Question: Assuming I've a scrollview with direction 1 (vertical). While populating the scrollView, the items do appear and are aligned from top to bottom.
I would like to know if there is a way to reverse this ordering i.e. to make the scrollView be populated from the bottom to the top. A good example of usage is a message list. You want the last message to always appear on the bottom of the list. By default, the message would be aligned on top, which is not convenient.

[EDIT]
I just found we can easily set our own transform according to an offset overriding the outputFrom function callback. For example the following will invert the scroll content:
'''
scrollview.outputFrom(function(offset)
{
return Transform.translate(0, -offset)
});
'''
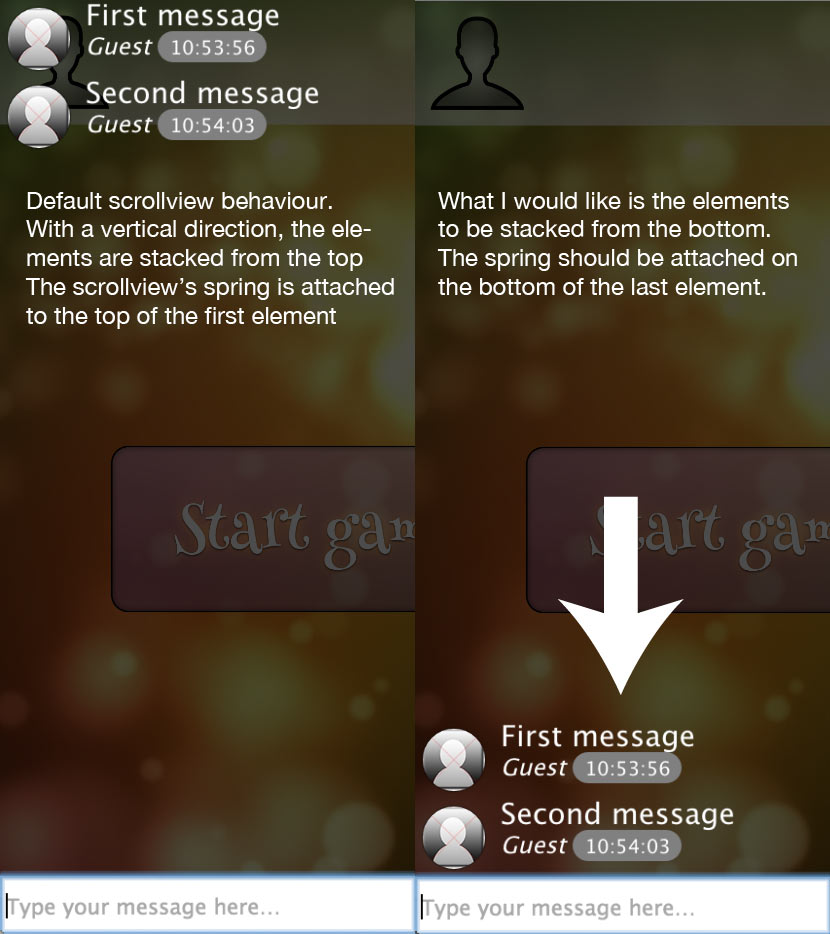
Answer: Did it like you suggested, it works just fine while rotating all by 180@. Example: <URL>
'''
Famous.loaded(function () {
var Engine = Famous.Core.Engine;
var Surface = Famous.Core.Surface;
var Scrollview = Famous.Views.Scrollview;
var Timer = Famous.Utilities.Timer;
var Transform = Famous.Core.Transform;
var StateModifier = Famous.Modifiers.StateModifier;
var ContainerSurface = Famous.Surfaces.ContainerSurface;
var mainContext = Engine.createContext();
var scrollview = new Scrollview();
var surfaces = [];
var i = 0;
var surfaceHeight = 50;
scrollview.sequenceFrom(surfaces);
Timer.setInterval(function () {
var container = new ContainerSurface({
size: [undefined, surfaceHeight]
});
var temp = new Surface({
content: "Surface: " + (i + 1),
size: [undefined, surfaceHeight],
properties: {
backgroundColor: "hsl(" + (i * 360 / 40) + ", 100%, 50%)",
lineHeight: "50px",
textAlign: "center"
}
});
var surfaceRotate = new StateModifier({
transform: Transform.rotateZ(Math.PI)
});
var surfacePush = new StateModifier({
transform: Transform.translate(window.innerWidth, surfaceHeight)
});
container.add(surfacePush).add(surfaceRotate).add(temp);
container.pipe(scrollview);
temp.pipe(scrollview);
surfaces.unshift(container);
i++;
}, 400);
var rotate = new StateModifier({
transform: Transform.rotateZ(Math.PI)
});
var push = new StateModifier({
transform: Transform.translate(window.innerWidth, window.innerHeight)
});
mainContext.add(push).add(rotate).add(scrollview);
});
'''